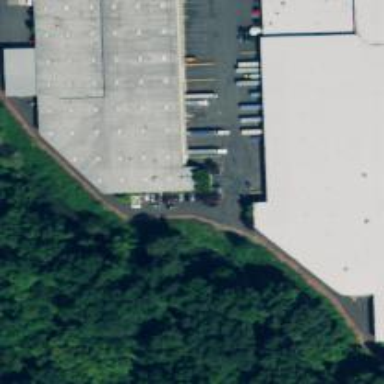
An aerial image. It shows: Warehouse.